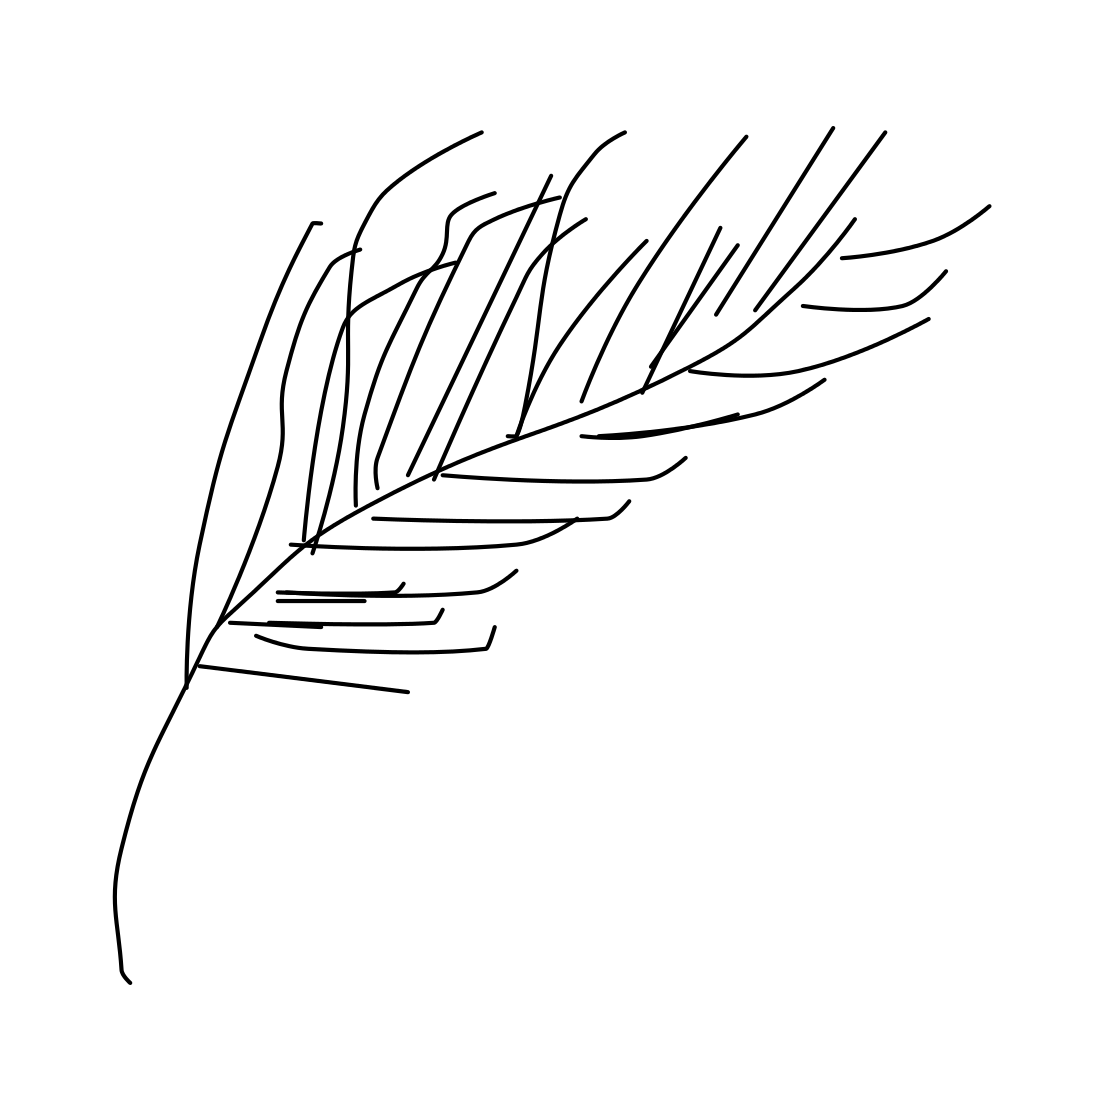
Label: feather